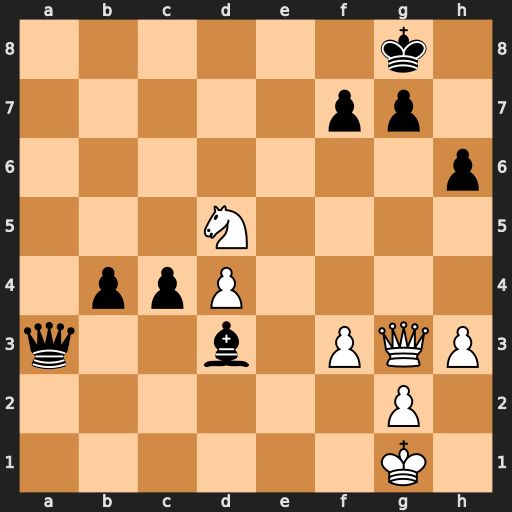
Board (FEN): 6k1/5pp1/7p/3N4/1ppP4/q2b1PQP/6P1/6K1
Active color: w
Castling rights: -
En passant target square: -
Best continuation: Nf6+ Kh8 Qb8#